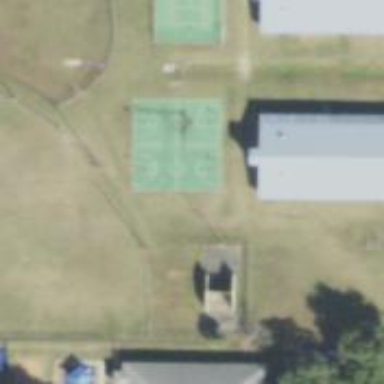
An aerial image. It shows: Basketball court in the leisure land pitch.